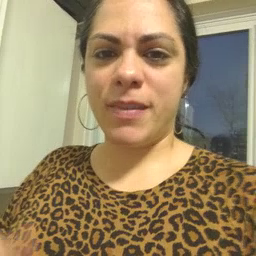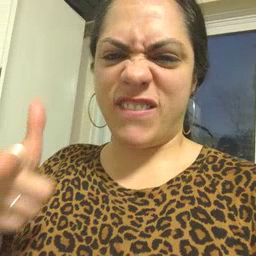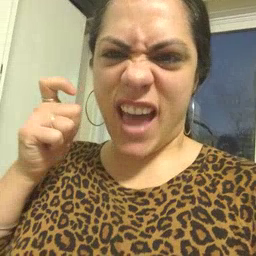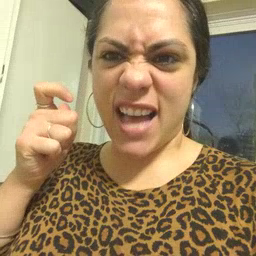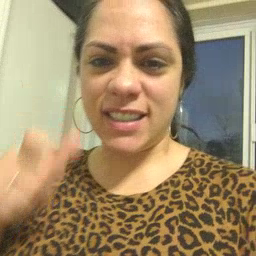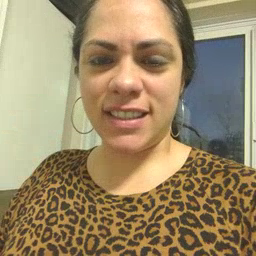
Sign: fast